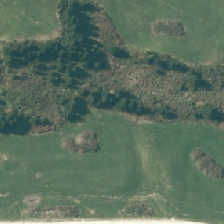
Land cover: broadleaved_indigenous_hardwood